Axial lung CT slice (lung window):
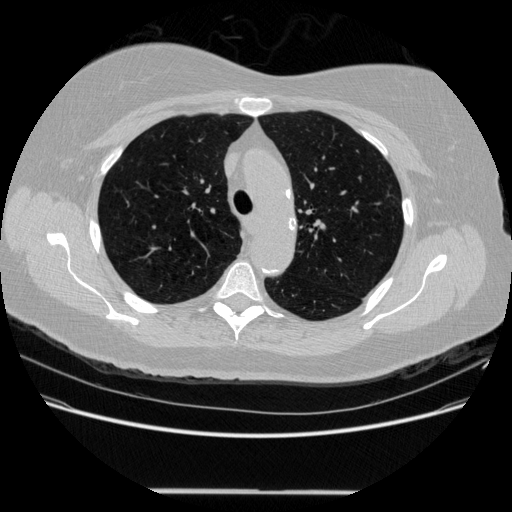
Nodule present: no